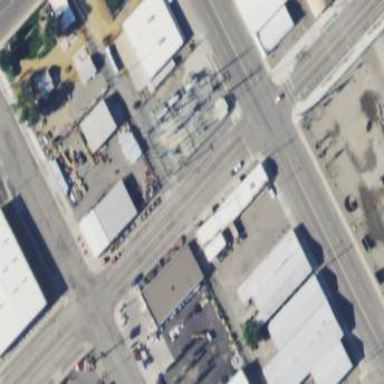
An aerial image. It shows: Power substation.